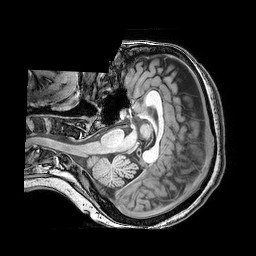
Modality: T1w
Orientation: axial
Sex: female
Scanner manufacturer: philips
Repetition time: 0.008193 s
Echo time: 0.00376 s